Platform: macOS
Application: Chrome
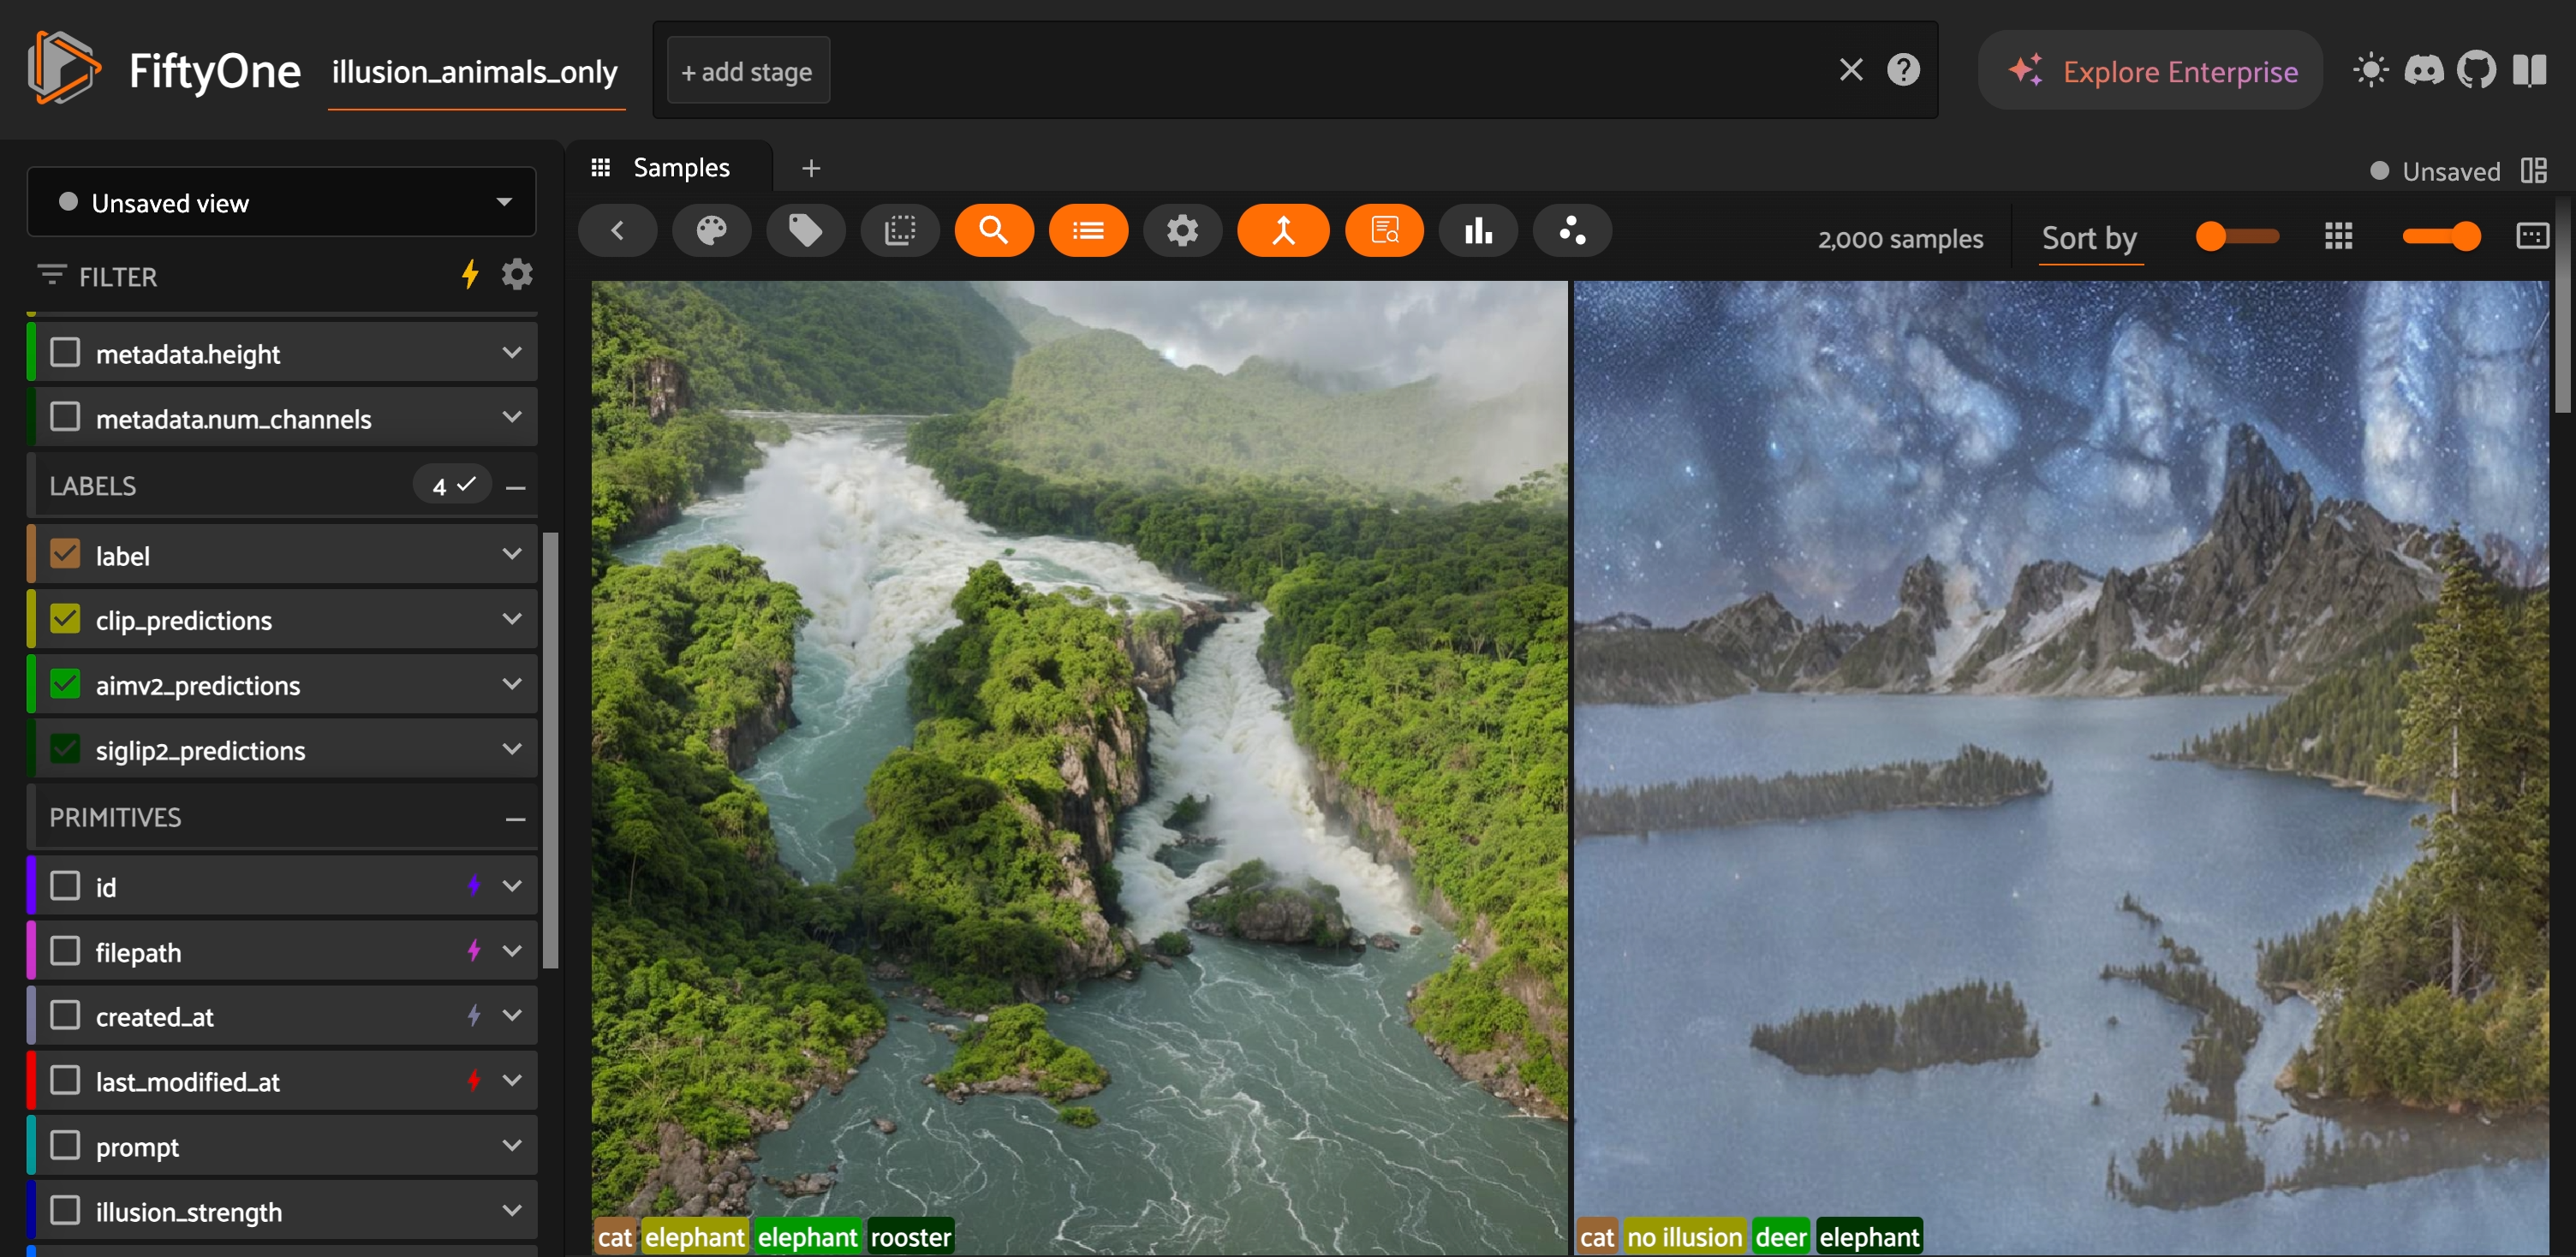
task_description: Show available filter options for the siglip2_predictions field in the labels group
action_type: click
element_info: Icon
steps_since_start: 1